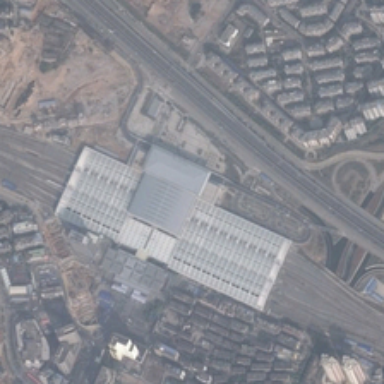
Many buildings are in two sides of a railway station .